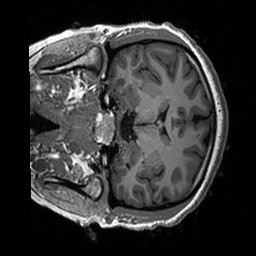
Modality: T1w
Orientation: coronal
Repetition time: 8 s
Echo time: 0.066 s